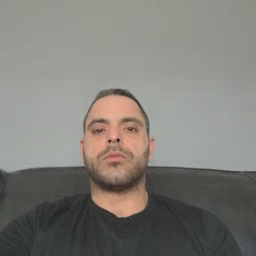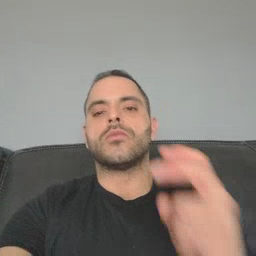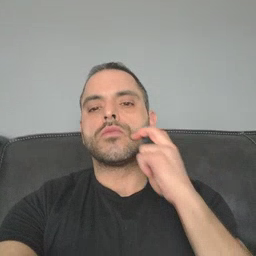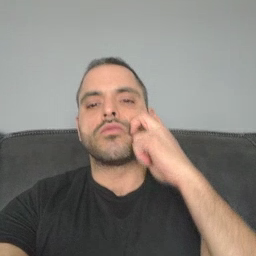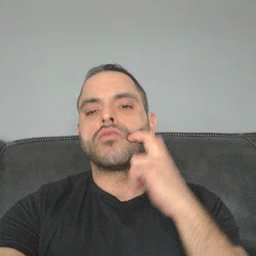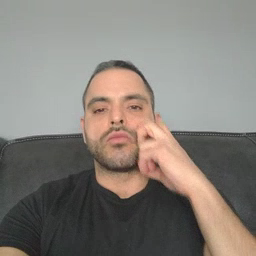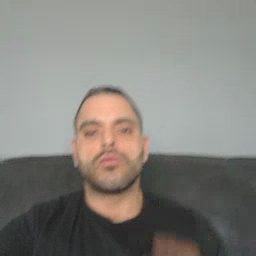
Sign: gum